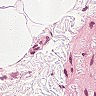
Metastatic tissue present: no